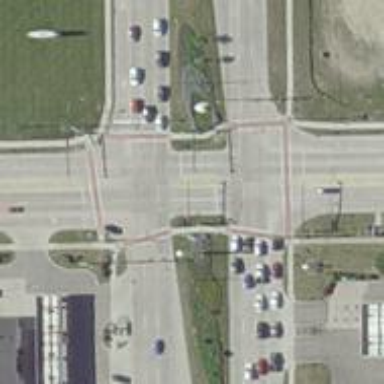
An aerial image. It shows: Primary highway with separate sidewalk.